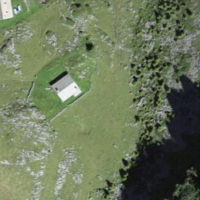
EUNIS habitat code: 23
Species observed at this site:
Juniperus communis